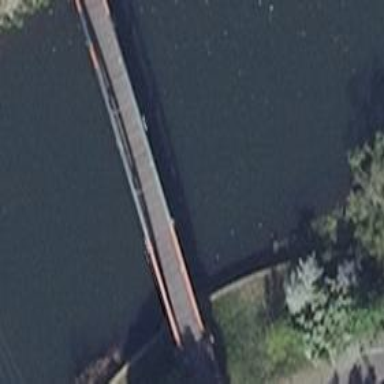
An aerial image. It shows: There is bridge in the image.